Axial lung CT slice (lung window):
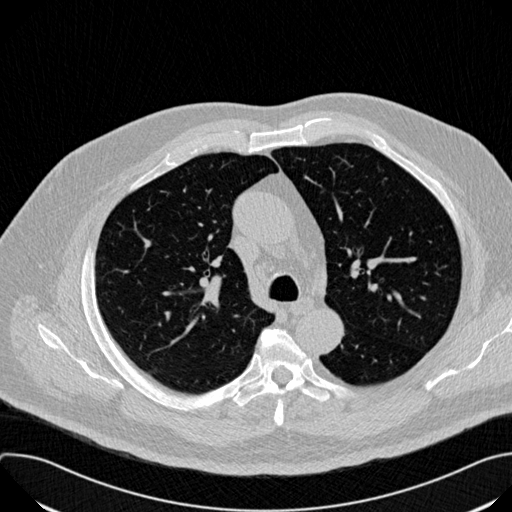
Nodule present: no